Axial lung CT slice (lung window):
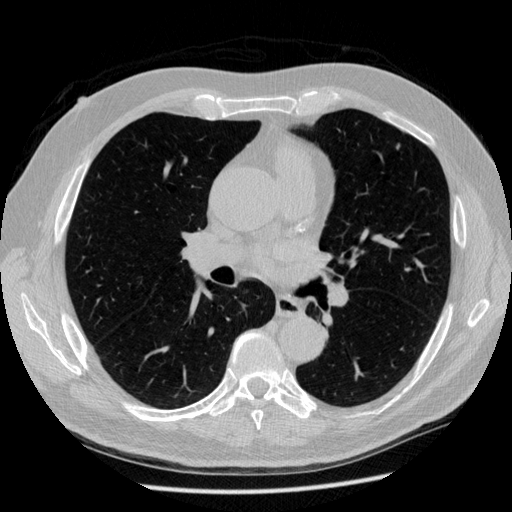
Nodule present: yes
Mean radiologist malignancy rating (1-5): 2.25